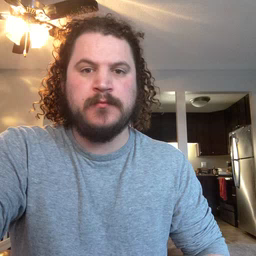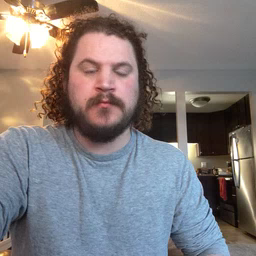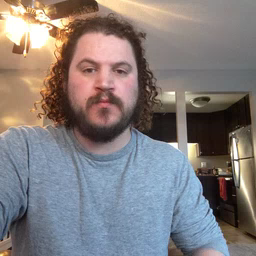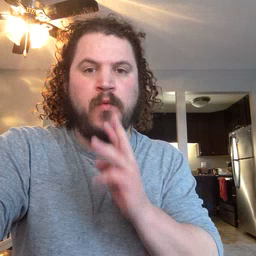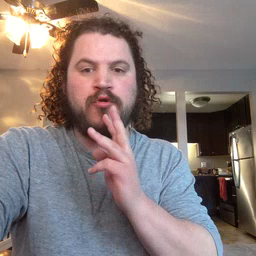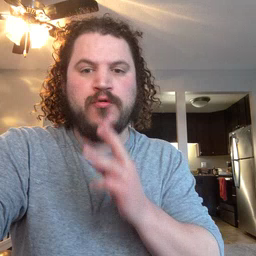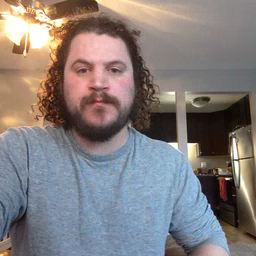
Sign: water